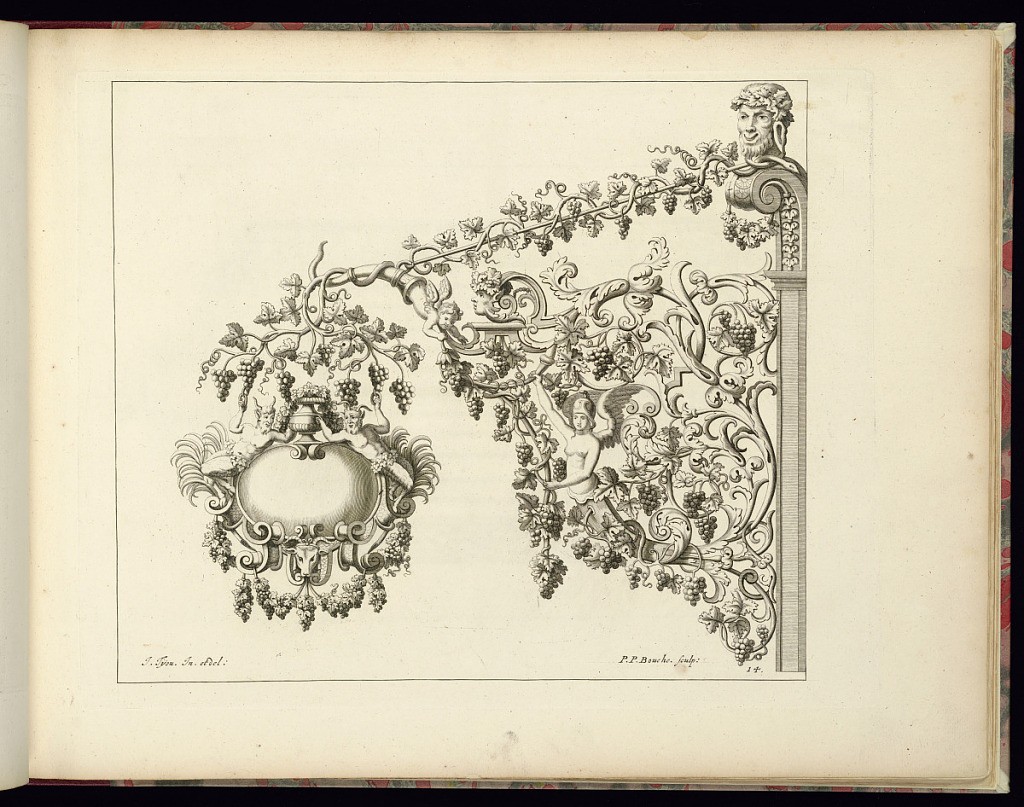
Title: Ironwork Bracket and Sign Design
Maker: Jean Tijou, French, active 1689 - 1712
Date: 1693
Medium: Etching on laid paper
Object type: Print
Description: Ironwork bracket and hanging sign design featuring grapes, vine leaves, masks (mascarons), satyrs/ fauns, a cartouche, angel torso, putto, scrolling leaves (rinceaux), and foliate scrolls. The plate is signed and numbered.